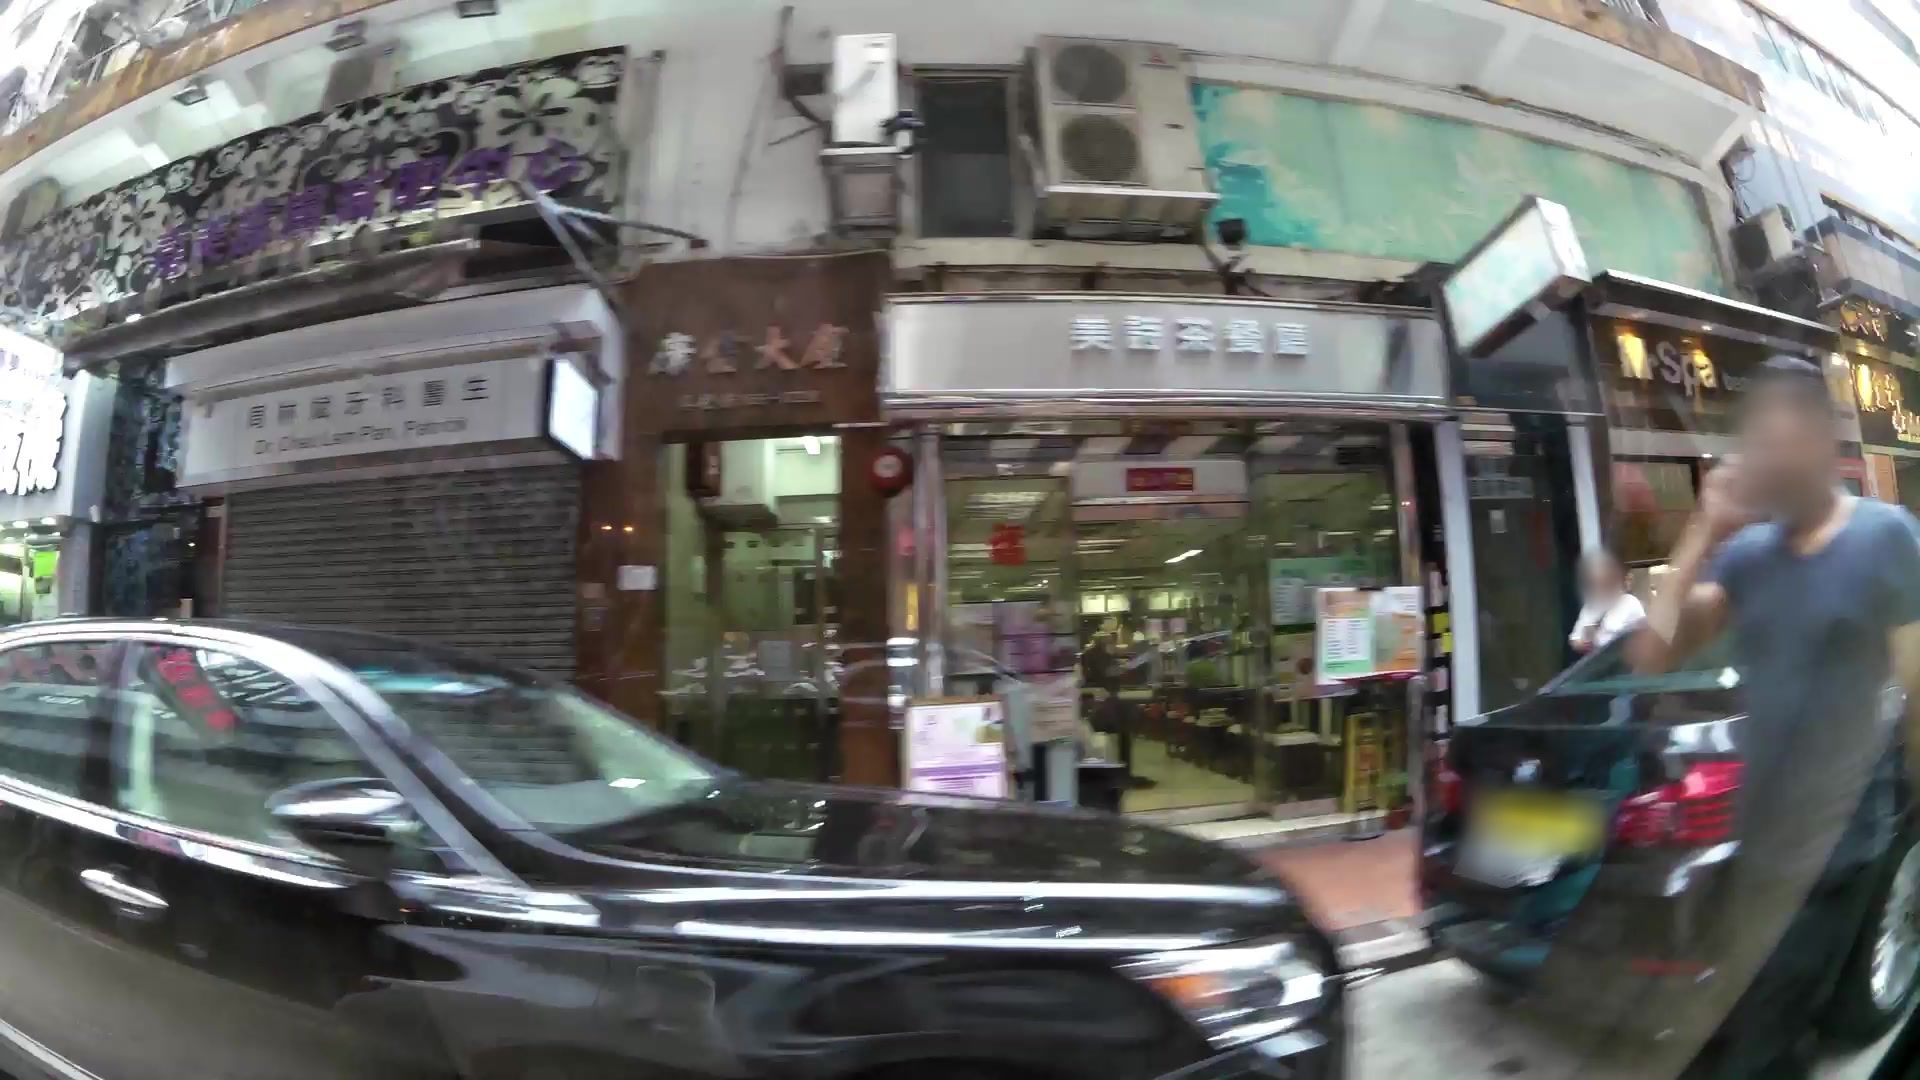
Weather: clear
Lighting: day
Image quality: slightly poor
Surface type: driving surface
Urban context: urban centre
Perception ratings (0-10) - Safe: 4.82, Lively: 6.65, Beautiful: 0.67, Boring: 2.42, Depressing: 7.02, Wealthy: 4.48